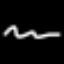
Label: squiggle